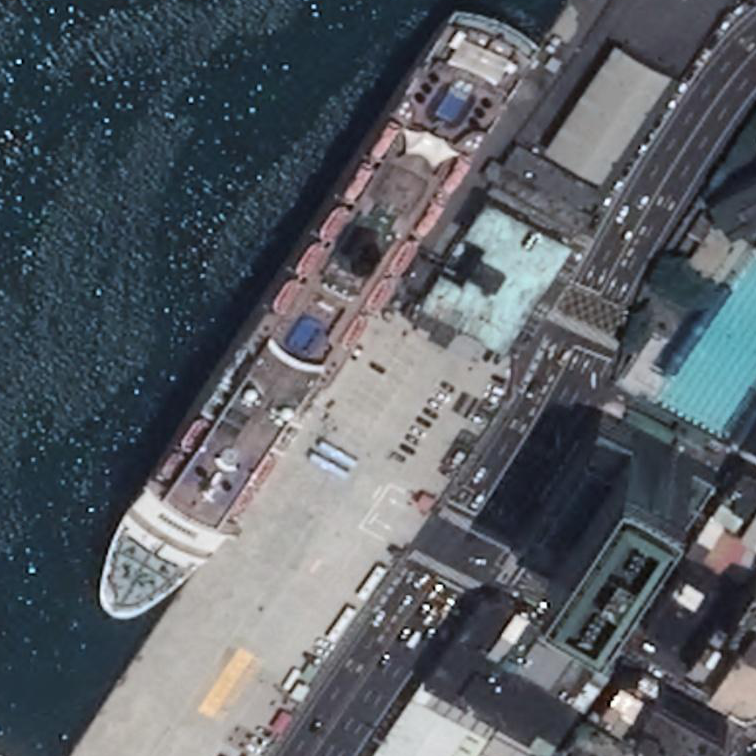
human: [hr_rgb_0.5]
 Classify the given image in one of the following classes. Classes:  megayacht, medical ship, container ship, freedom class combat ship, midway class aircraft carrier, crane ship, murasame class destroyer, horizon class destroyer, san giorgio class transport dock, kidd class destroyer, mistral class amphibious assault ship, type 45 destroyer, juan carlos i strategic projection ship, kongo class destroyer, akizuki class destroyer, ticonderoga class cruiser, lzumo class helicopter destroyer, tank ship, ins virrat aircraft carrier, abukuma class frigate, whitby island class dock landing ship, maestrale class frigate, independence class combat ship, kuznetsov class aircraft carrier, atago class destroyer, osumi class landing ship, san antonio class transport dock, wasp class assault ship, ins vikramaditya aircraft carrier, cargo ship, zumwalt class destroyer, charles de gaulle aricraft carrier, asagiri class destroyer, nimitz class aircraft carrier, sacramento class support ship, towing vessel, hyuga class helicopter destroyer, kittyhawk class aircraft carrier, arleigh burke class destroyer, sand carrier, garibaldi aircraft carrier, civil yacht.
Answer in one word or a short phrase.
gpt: Megayacht